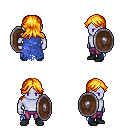
a pixel art fantasy rpg character, male body template, dark elf, purple skin, blue tattered cape, magenta pants, light blonde loose hair, bracelets, black shoes, shield, four views (front, back, left, right), 2x2 character sprite sheet, small pixel art, hard edges, no anti-aliasing